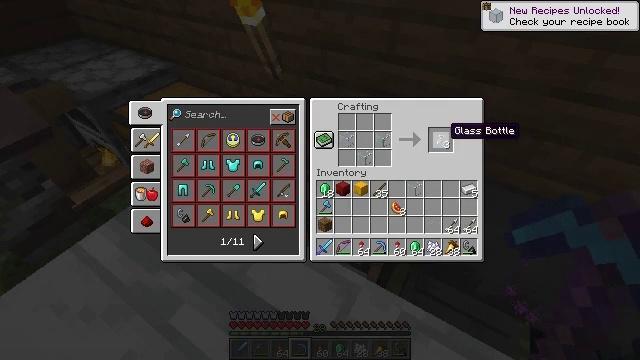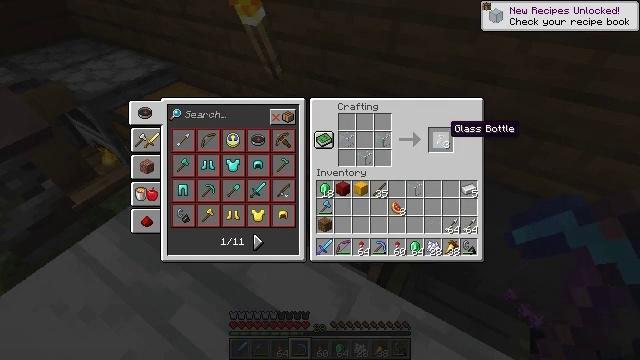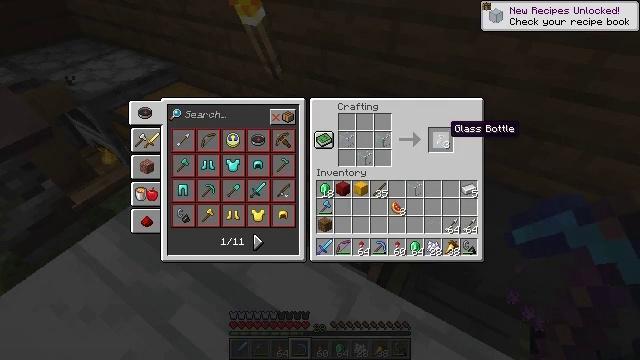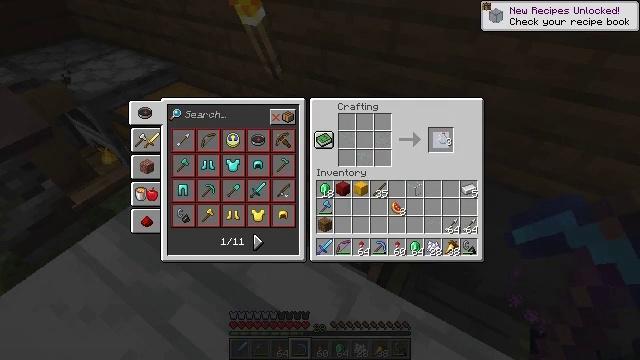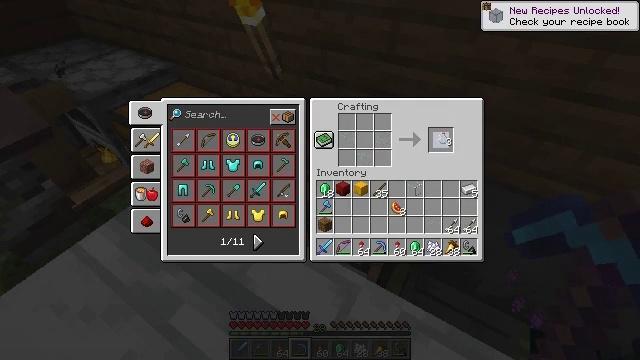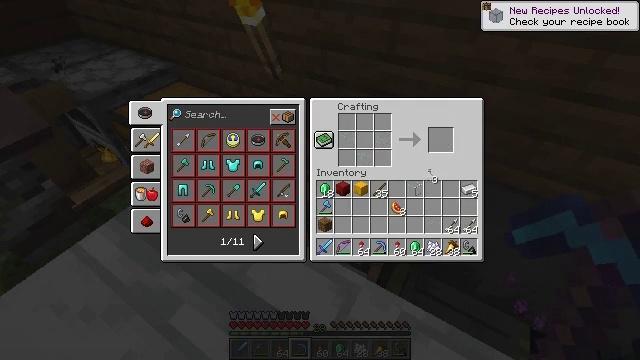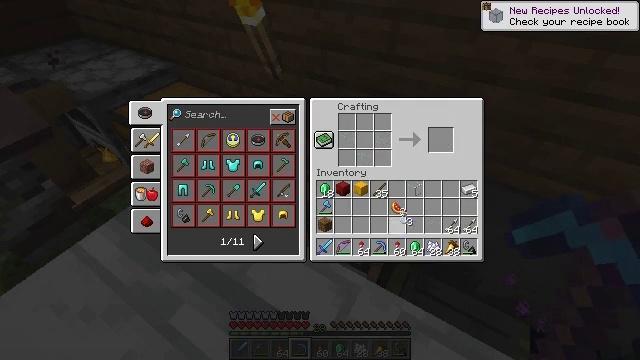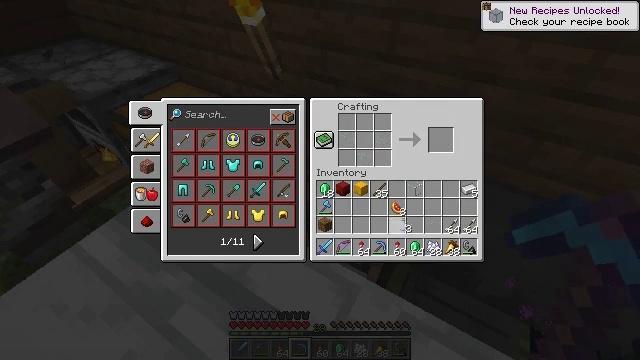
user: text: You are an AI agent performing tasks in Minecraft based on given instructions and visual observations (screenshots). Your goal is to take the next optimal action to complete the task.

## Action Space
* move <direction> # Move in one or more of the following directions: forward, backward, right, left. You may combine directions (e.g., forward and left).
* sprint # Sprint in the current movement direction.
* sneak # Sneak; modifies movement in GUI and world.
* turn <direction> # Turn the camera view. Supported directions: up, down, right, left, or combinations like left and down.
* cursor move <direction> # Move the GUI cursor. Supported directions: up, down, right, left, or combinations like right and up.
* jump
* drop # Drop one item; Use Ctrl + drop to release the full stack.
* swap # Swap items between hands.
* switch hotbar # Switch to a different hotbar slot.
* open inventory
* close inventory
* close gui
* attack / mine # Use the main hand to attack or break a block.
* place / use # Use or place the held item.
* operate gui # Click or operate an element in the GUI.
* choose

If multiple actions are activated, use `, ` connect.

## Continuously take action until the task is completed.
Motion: motion action
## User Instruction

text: Craft a glass bottle.
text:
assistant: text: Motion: no_op
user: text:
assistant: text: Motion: no_op
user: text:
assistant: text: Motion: operate gui
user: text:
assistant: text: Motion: operate gui
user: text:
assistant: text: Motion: cursor move left and down
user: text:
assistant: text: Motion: cursor move left and down
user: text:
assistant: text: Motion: no_op
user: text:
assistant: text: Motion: no_op